Question: In class diagrams I typically see something like ClassA extends ClassB where the arrow head points to ClassA. Example, <URL>. This has always confused me. Why is the arrow head not pointing to ClassB?

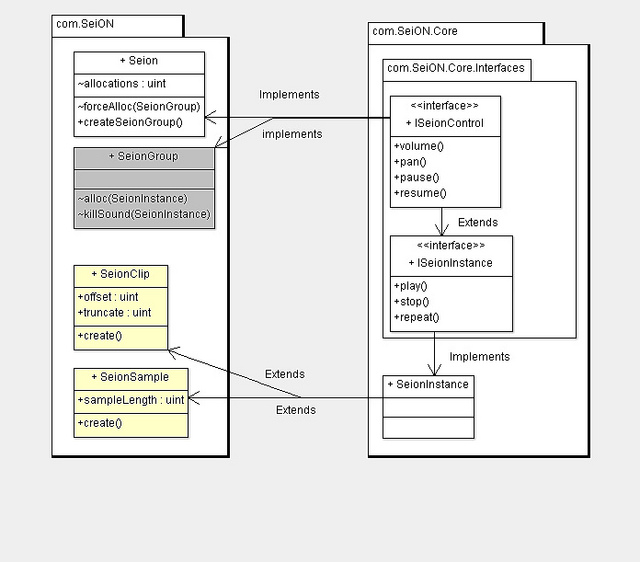
Answer: UML is simply used wrong in those diagrams. The arrow head must be a triangle (not an open one) it must point into the other direction and it is called realizes not implements. So if I did not entirely misinterpret the diagrams the author (of the diagram or of the software which created them) simply did not know how to use UML correctly.
In <URL> the interface "SiteSearch".
<URL>
In <URL> the class "Account".
<URL>
On <URL>.